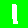
Digit: 1